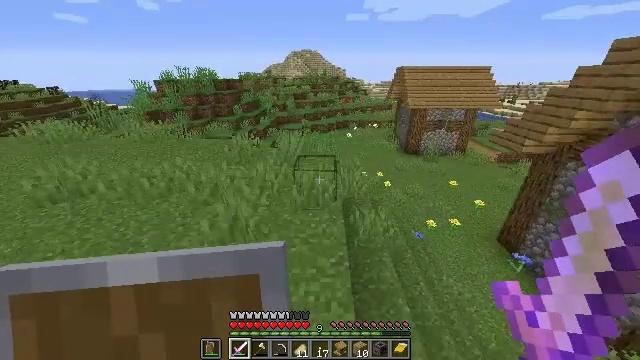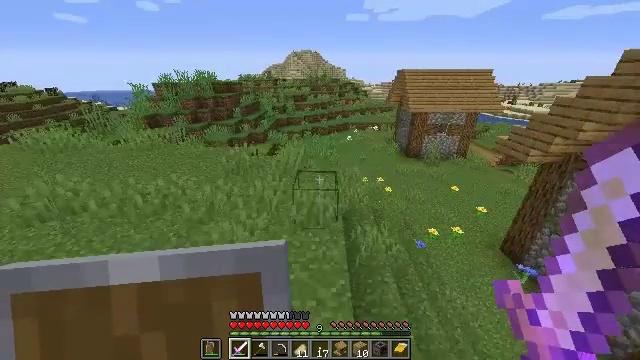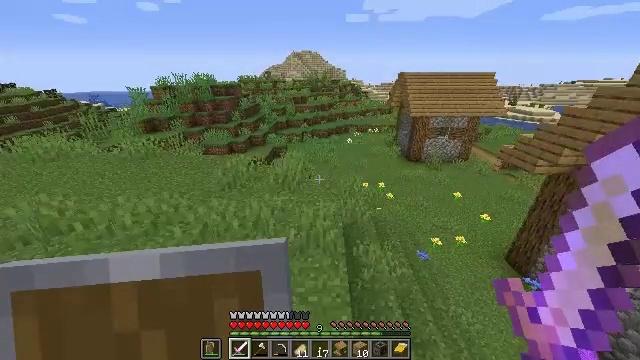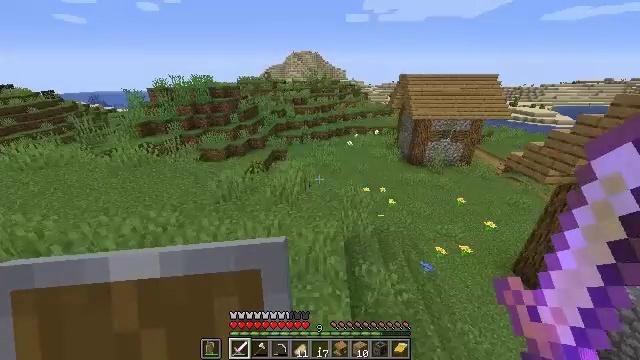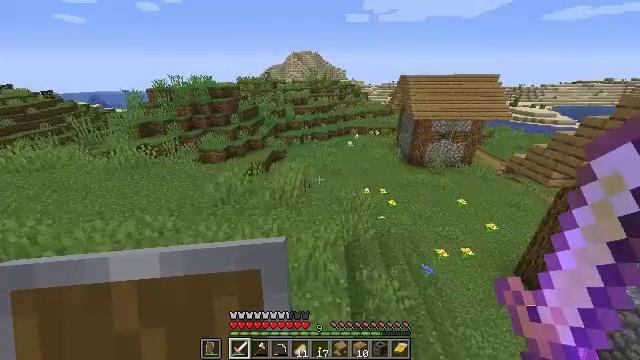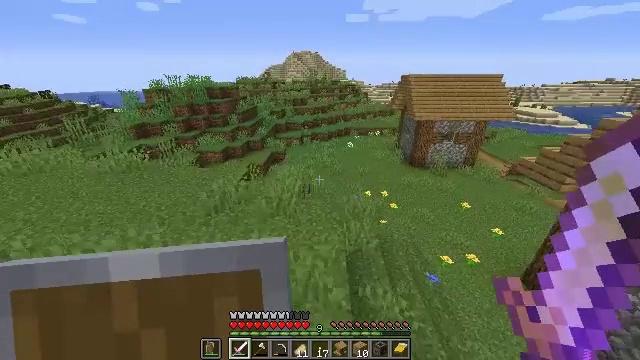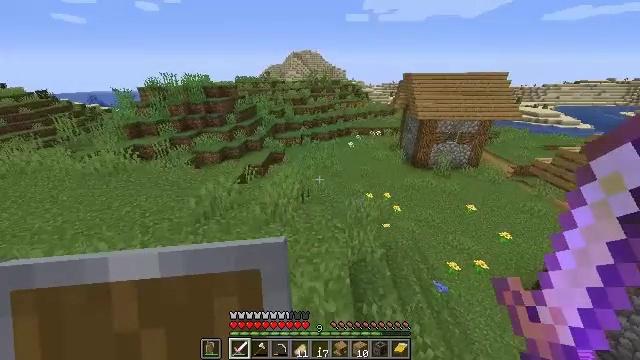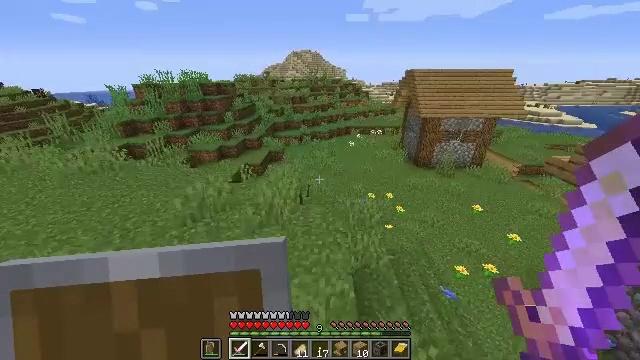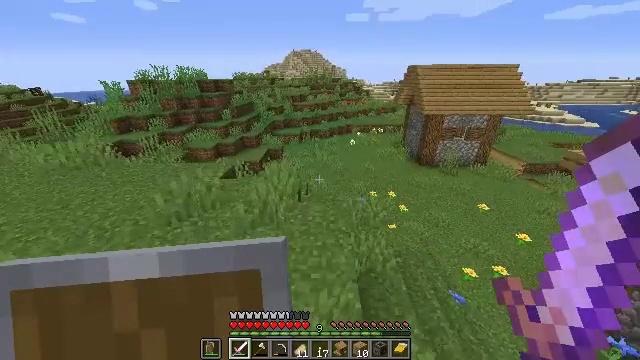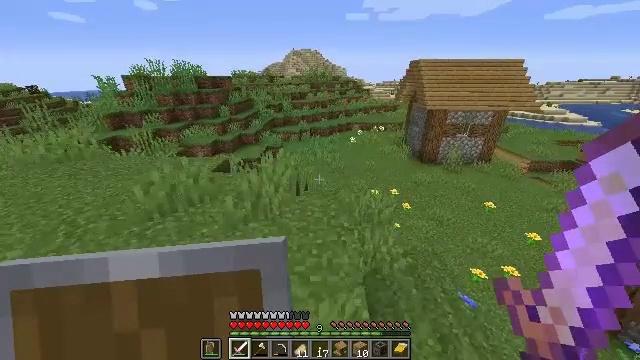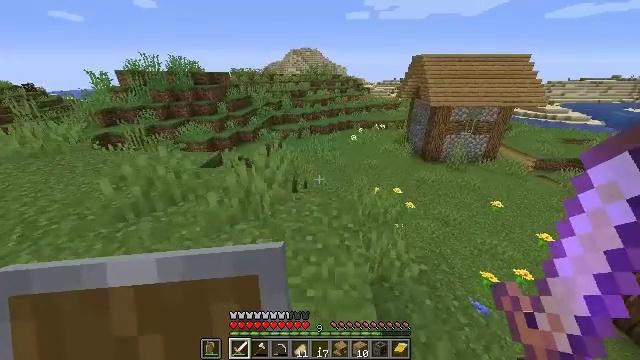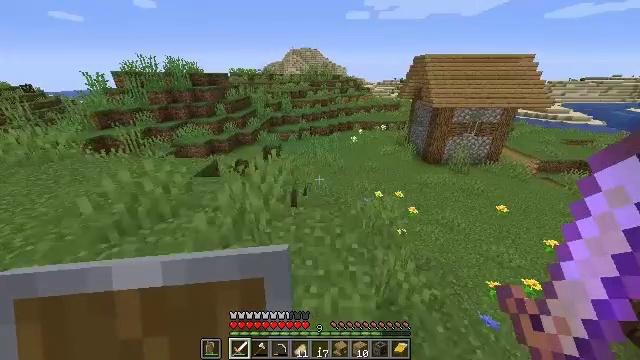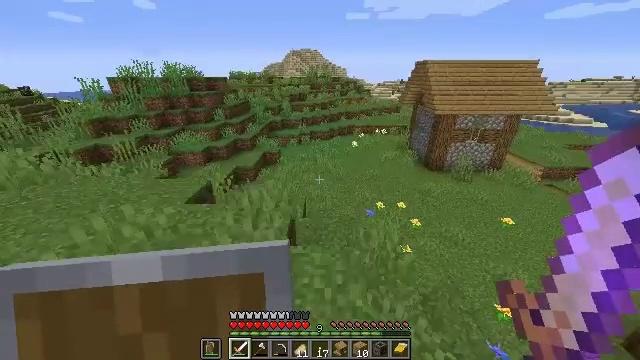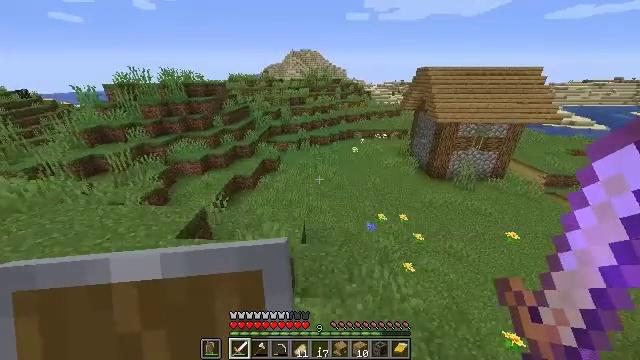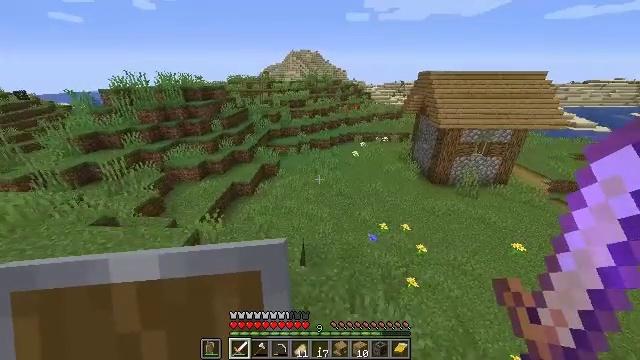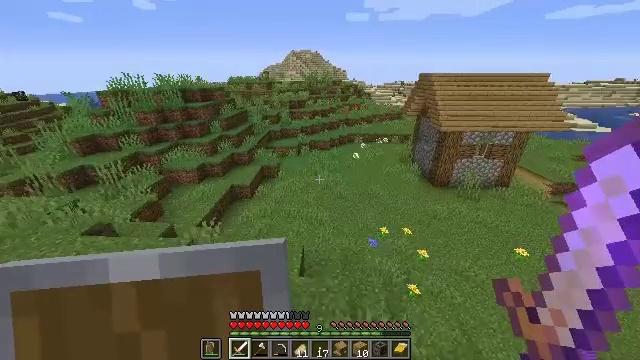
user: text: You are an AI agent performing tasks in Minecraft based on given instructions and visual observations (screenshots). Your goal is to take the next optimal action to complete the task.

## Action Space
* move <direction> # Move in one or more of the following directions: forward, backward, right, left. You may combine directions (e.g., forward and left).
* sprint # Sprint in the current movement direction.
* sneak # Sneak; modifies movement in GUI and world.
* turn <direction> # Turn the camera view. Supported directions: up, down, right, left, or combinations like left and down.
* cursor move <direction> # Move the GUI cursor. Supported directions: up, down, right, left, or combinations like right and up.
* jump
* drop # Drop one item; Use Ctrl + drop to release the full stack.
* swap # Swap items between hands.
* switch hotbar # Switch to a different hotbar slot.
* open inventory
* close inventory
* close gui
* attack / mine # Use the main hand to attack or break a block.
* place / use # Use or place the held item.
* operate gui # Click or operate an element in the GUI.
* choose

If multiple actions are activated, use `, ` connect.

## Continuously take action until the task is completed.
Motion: motion action
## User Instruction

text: Mine the sugar cane near rivers.
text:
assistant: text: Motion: move forward, jump
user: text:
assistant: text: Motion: move forward, jump
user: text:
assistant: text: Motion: move forward, jump
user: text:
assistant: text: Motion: move forward, jump
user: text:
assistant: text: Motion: move forward, jump
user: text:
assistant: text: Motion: move forward, jump
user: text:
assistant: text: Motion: move forward, jump
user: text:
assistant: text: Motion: move forward, jump
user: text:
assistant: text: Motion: move forward, jump
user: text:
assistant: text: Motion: move forward, jump
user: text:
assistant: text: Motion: move forward, jump
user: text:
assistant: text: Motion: move forward, jump
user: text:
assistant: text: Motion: move forward, jump
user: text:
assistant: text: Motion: move forward, jump
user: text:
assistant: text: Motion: move forward
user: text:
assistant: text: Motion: move forward
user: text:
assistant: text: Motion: move forward
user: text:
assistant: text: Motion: move forward
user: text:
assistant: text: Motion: move forward
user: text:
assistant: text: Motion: move forward
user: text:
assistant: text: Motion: move forward
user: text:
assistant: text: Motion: move forward
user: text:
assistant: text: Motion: move forward
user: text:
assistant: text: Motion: move forward, sprint
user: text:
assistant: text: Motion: move forward, sprint
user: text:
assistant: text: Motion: move forward, sprint
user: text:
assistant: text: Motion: move forward
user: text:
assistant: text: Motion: move forward
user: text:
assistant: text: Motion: move forward
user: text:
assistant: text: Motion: move forward